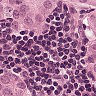
Metastatic tissue present: yes